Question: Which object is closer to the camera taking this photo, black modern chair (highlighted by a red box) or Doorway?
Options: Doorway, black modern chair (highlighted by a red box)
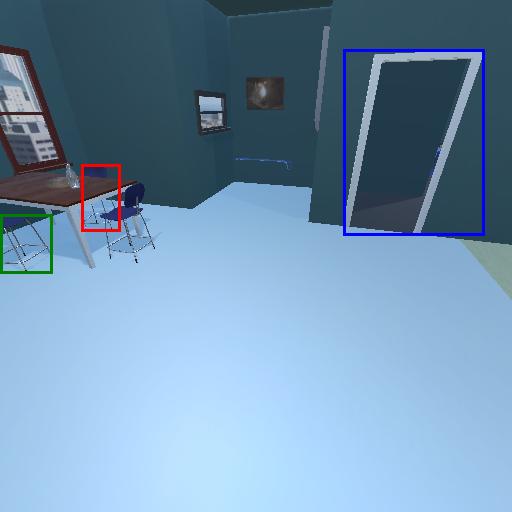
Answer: Doorway